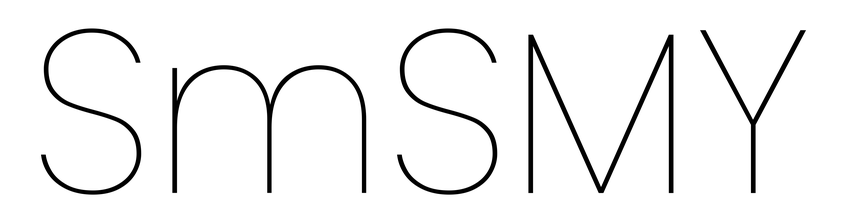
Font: Poppins-Thin